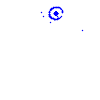
Particle: electron